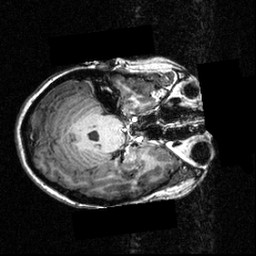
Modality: T1w
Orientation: axial
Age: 24
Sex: female
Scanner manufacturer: siemens
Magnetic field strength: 3.951 T
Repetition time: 1.5 s
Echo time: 0.00335 s